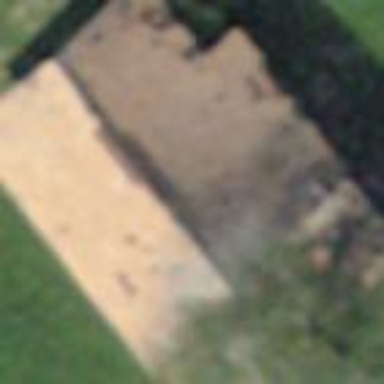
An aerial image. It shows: Barn.